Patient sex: M
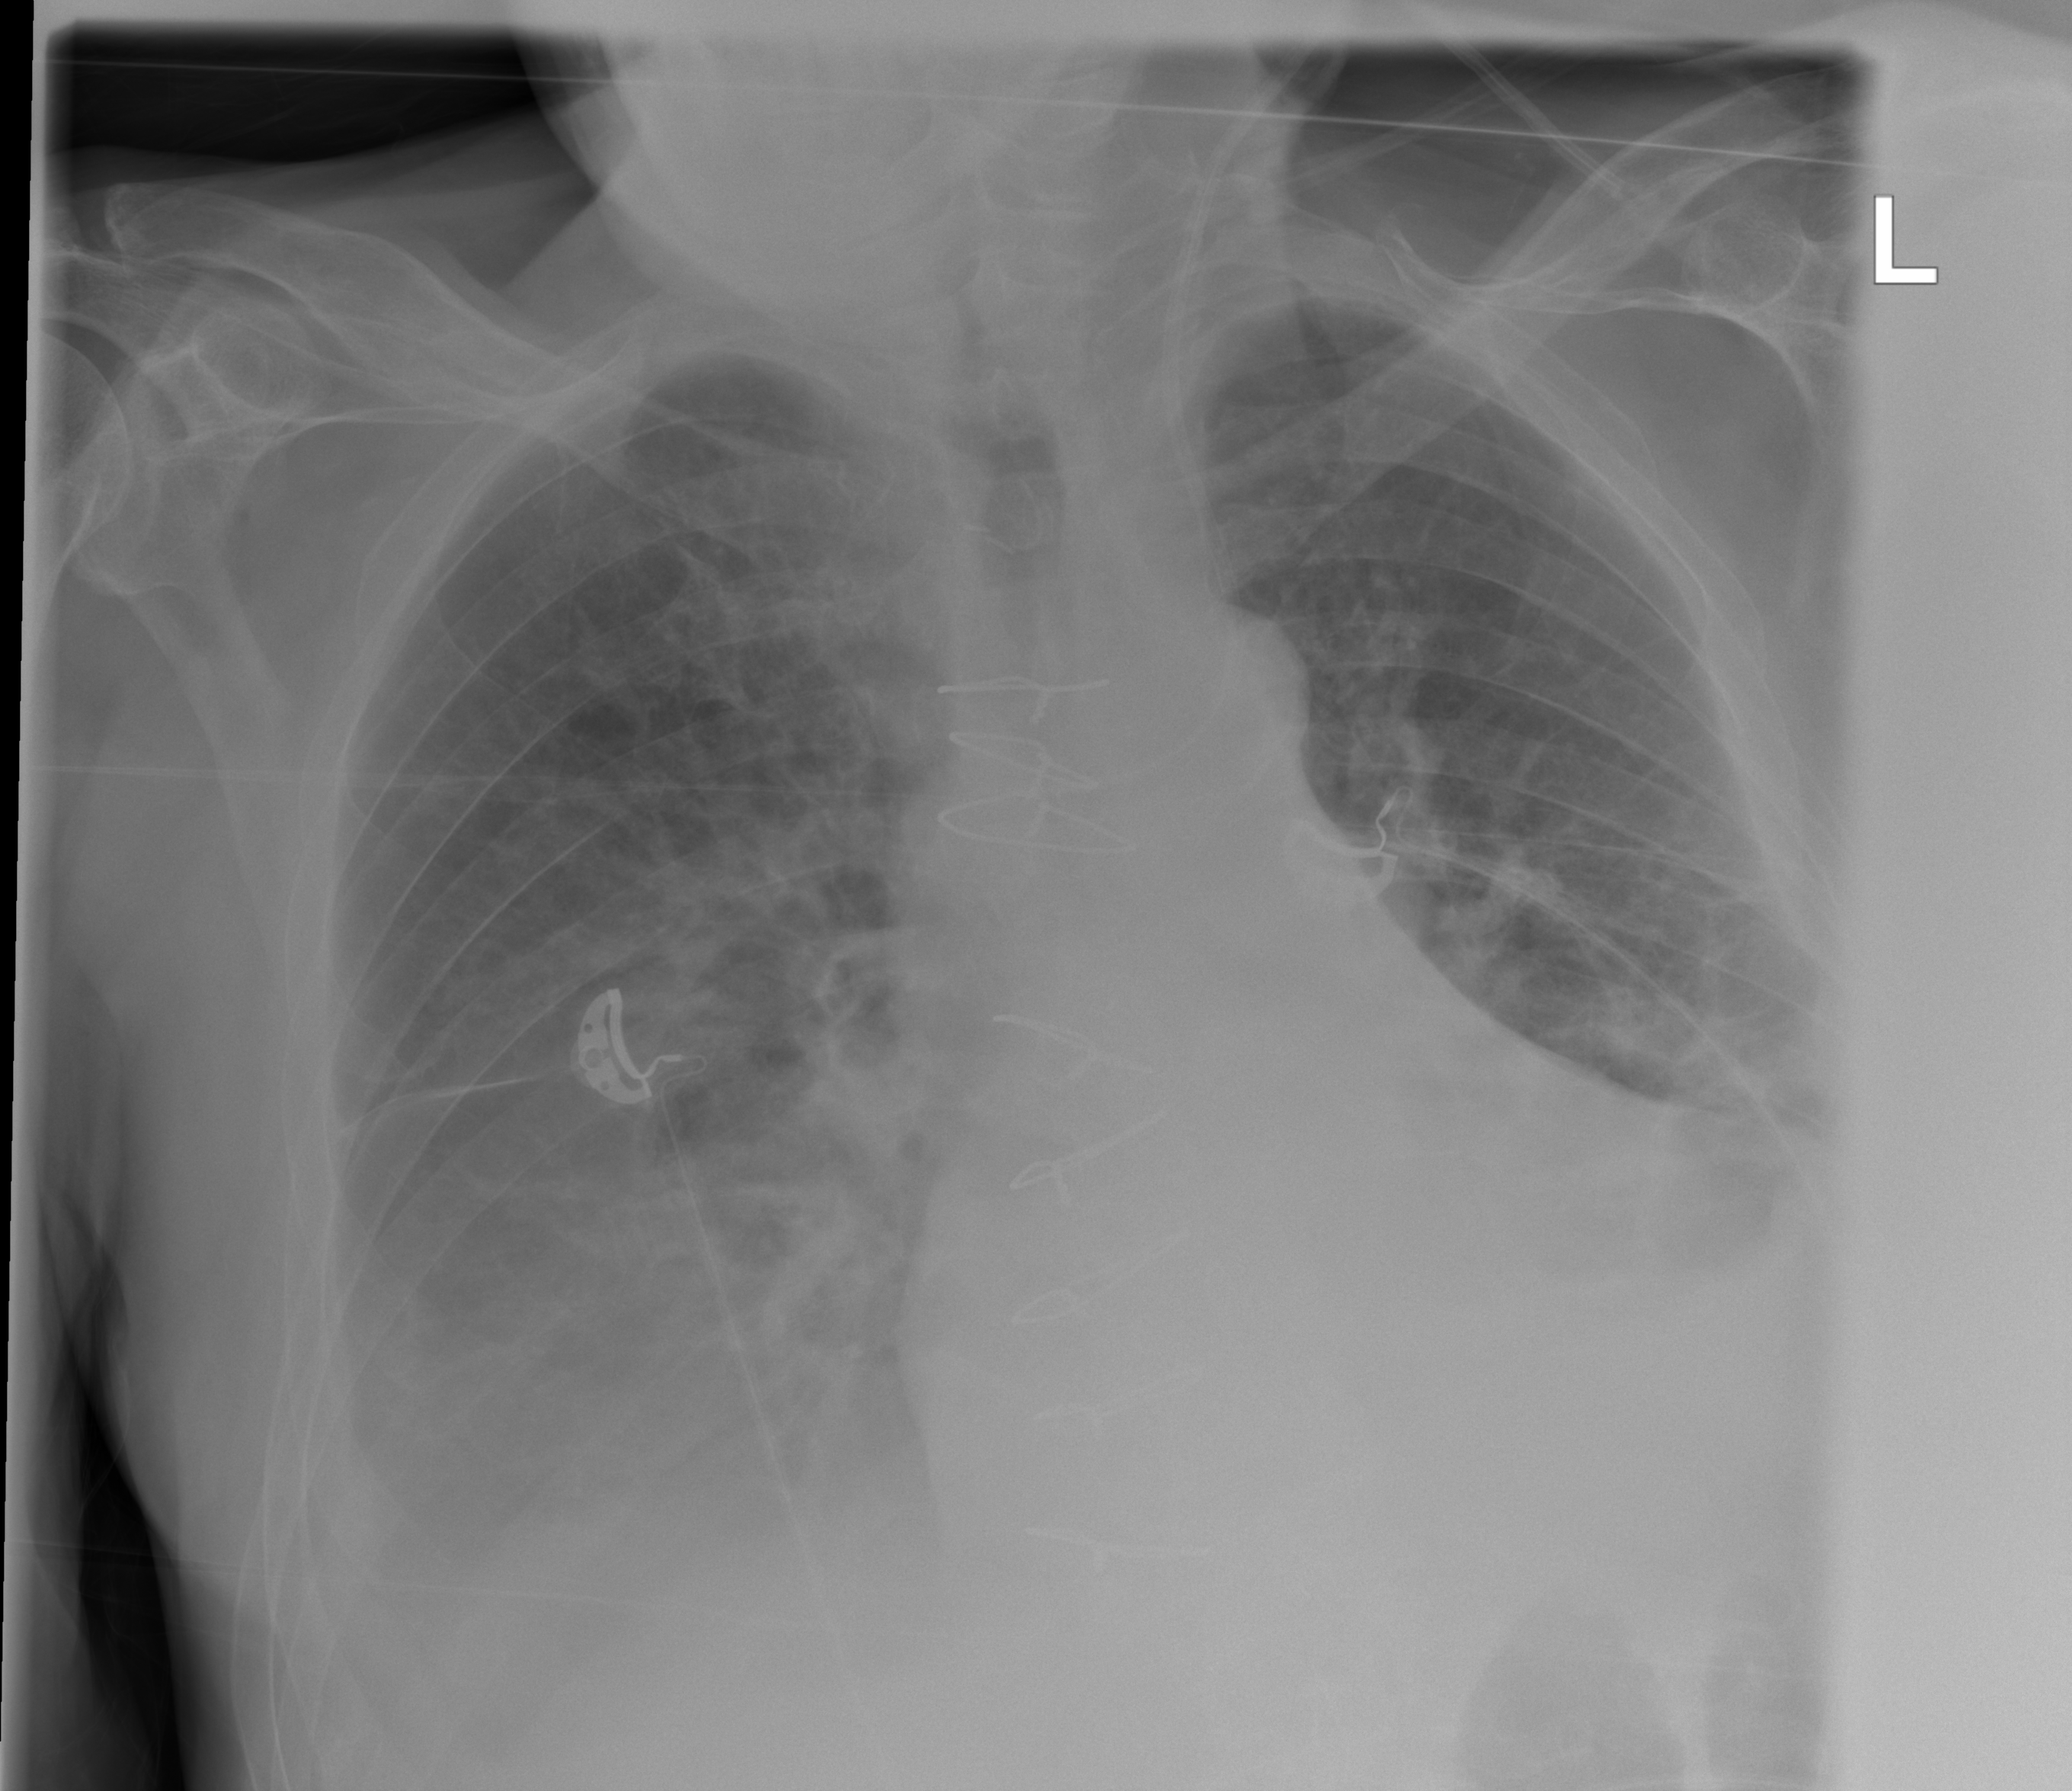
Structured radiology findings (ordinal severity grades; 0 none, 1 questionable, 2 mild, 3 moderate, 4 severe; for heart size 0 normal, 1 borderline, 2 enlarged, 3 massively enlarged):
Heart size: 1
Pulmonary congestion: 2
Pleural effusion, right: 2
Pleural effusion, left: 2
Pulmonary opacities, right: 2
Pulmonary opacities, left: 2
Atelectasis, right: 3
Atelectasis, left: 3